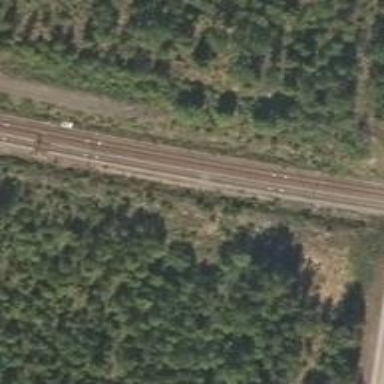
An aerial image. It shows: Railway with continuous electrified contact lines.